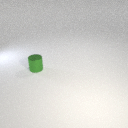
small green metal cylinder